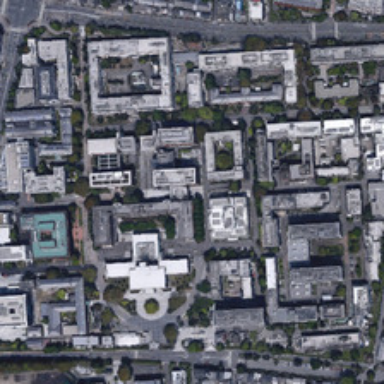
Many buildings and some green trees are in a school .